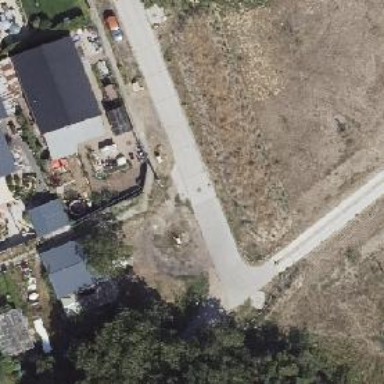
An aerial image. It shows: Residential road paved with concrete.